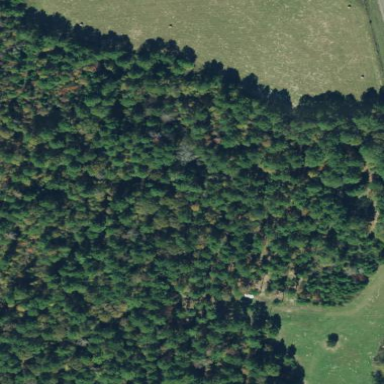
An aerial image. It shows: Mixed woodland area with variety of leaf types and cycles.